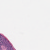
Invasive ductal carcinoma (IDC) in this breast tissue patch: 0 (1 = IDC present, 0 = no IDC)